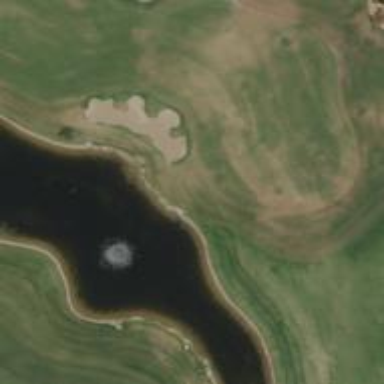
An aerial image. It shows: Golf hole.